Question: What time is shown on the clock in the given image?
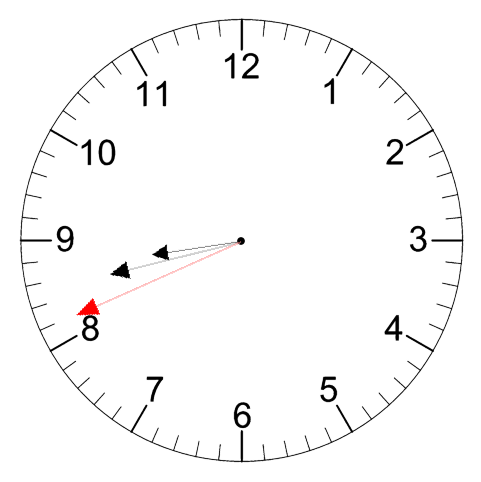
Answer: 08:42:41